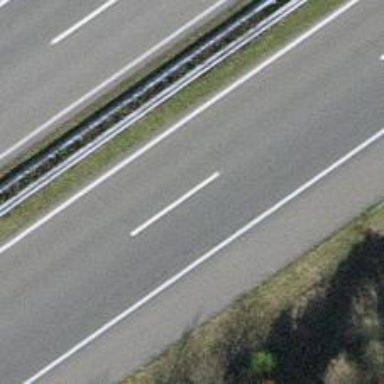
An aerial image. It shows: Asphalt motorway.